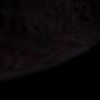
Label: space